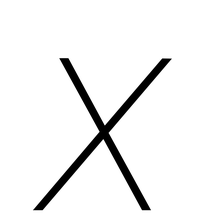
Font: Roboto-Italic_Thin_Italic